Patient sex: F
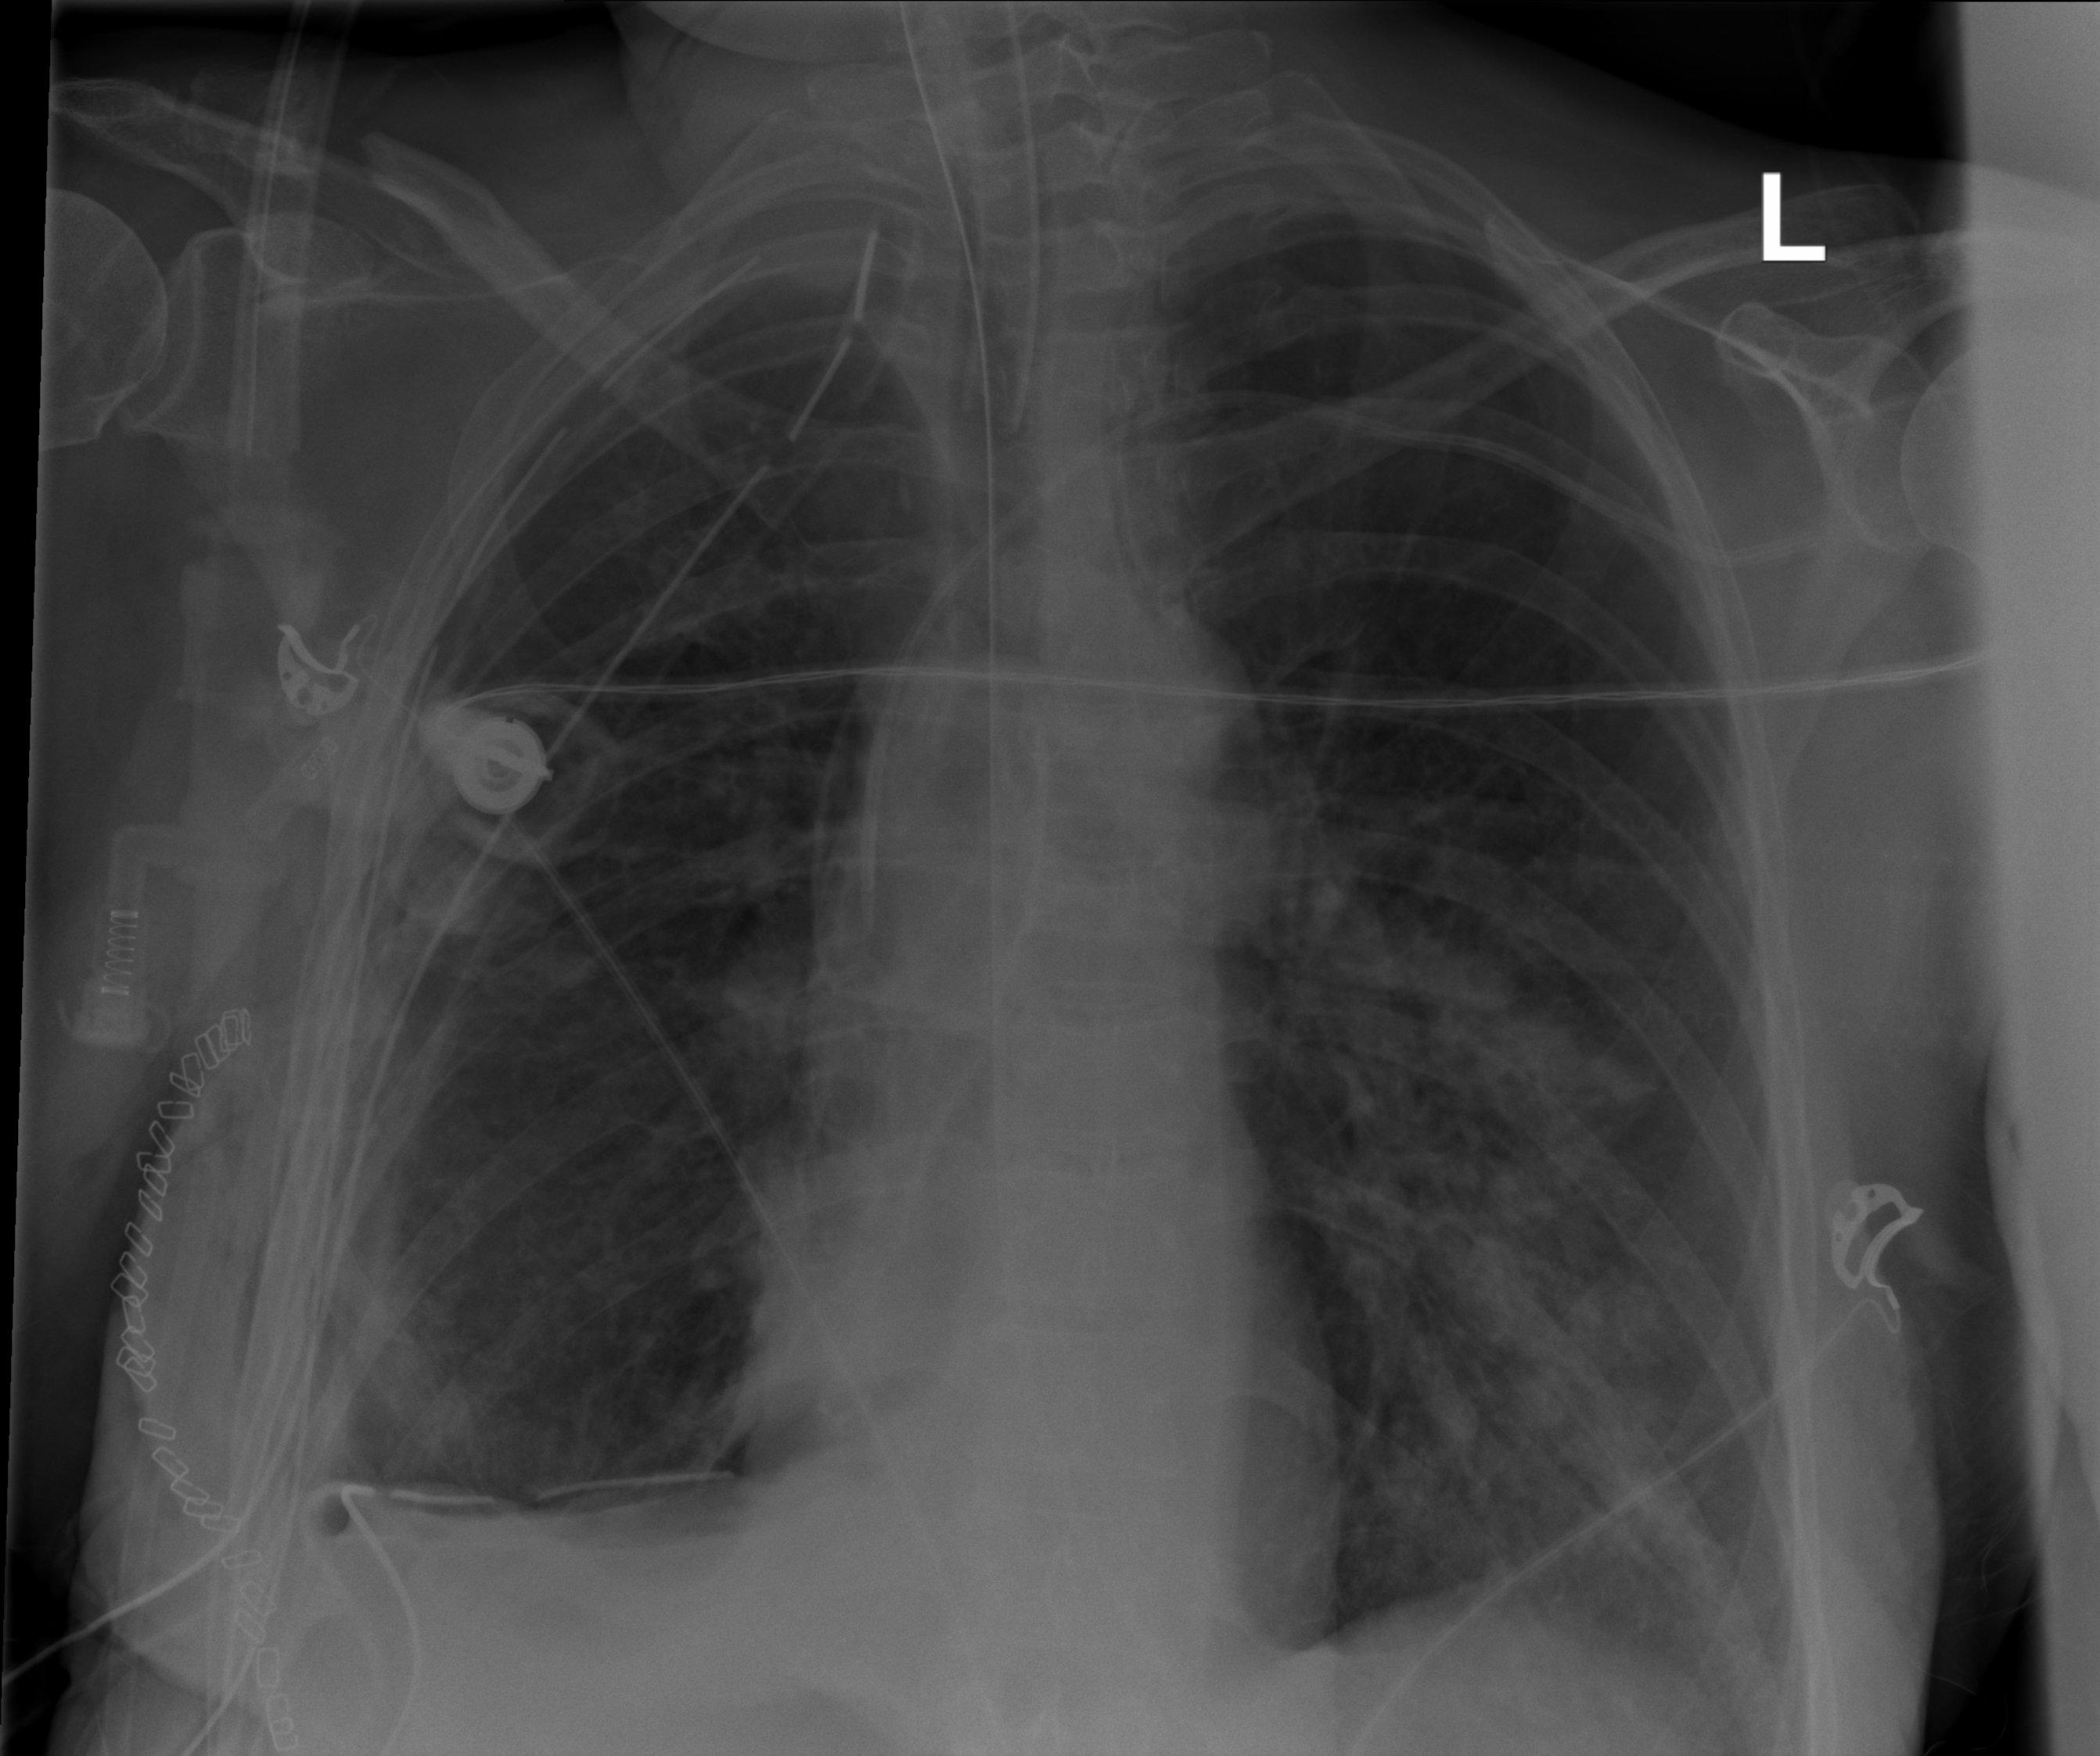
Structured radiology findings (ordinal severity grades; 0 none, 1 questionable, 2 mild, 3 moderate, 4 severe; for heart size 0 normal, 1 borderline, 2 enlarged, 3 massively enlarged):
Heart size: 0
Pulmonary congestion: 0
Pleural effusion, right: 2
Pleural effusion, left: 1
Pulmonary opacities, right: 1
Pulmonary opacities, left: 3
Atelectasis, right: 2
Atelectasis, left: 2